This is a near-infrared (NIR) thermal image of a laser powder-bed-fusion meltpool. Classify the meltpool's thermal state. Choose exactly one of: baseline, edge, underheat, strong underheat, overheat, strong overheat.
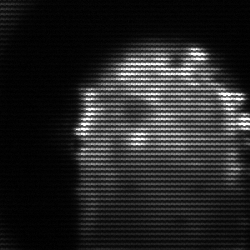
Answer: baseline